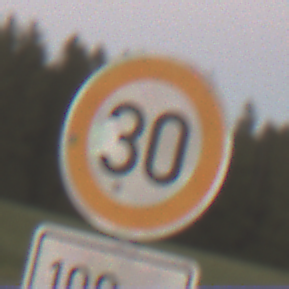
Verkehrszeichen: Geschwindigkeit30
Zusatzzeichen unten: Entfernungsangaben1
Umgebung: Outdoor, Nature
Tageszeit: SunriseSunset
Wetter: Clear
Licht: Natural
Jahreszeit: NotSpecified
Kontrast: LowContrast